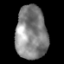
Tissue: lung
Cell type: Epithelial cells
Senescence score: 0.2237
Nuclear area (px): 1634
Mean DAPI intensity: 132.238